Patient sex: F
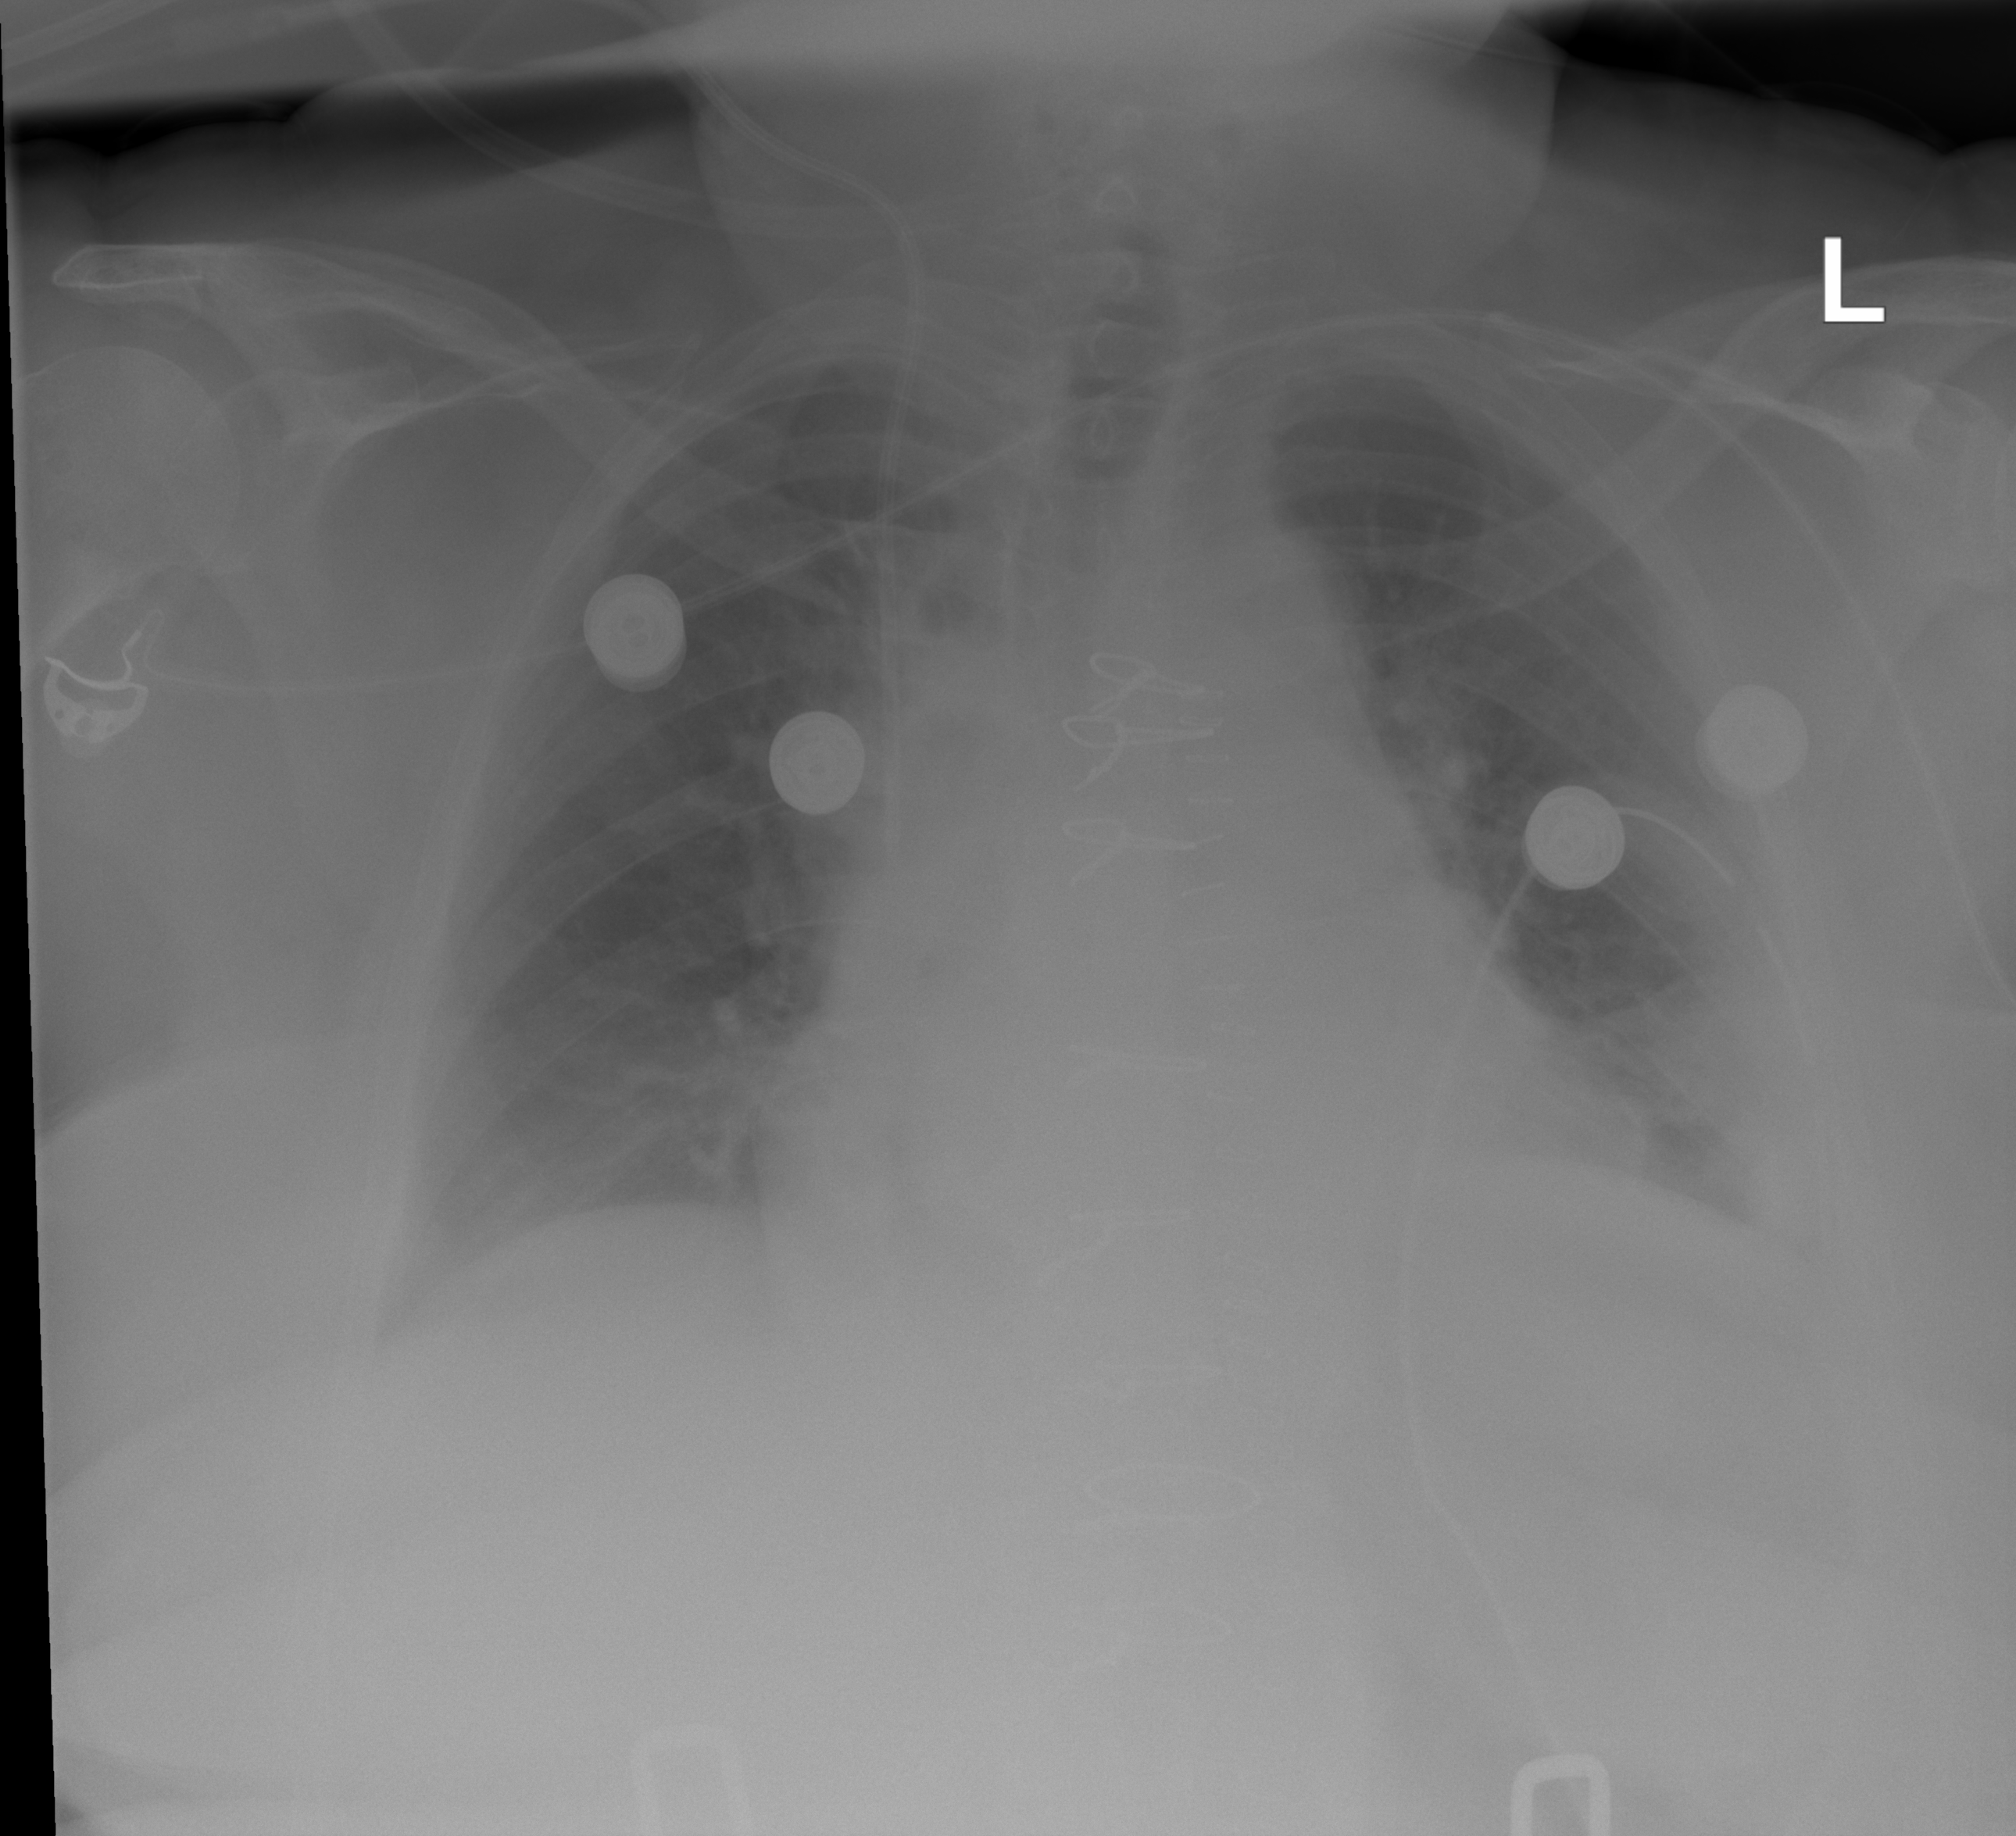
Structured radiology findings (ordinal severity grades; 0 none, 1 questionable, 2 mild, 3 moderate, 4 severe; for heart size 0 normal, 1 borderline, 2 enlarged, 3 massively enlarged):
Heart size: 2
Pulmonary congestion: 2
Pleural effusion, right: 2
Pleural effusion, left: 2
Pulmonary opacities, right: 0
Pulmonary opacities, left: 0
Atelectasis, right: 2
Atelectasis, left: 2